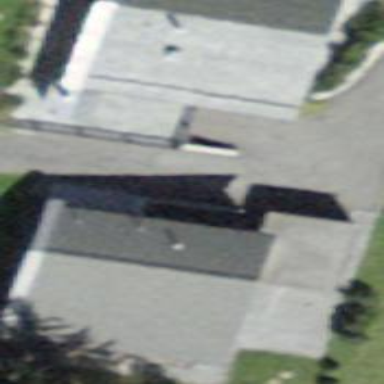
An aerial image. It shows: Building with tiled roof.